Question: I have a query to display the year value from a table and default the current year.
'''
select distinct year(startdate) as syear, year(startdate) as eyear, 1 as sOrder from [TTS].[dbo].[Class] where year(startdate) <> year(getdate())
union all
select year(getdate()) as syear, year(getdate()) as eyear, 0 as sOrder
order by sOrder asc, syear desc
'''

Here default year is 2015 (with Sorder 0) . Now I Need to display the Default Year based on month value. For e.g if year is 2015 and months are in jan,feb,mar,april then default year is 2015. else default year is 2016. i have tried the below query
'''
select distinct year(startdate) as syear, year(startdate) as eyear, 1 as sOrder from [TTS].[dbo].[Class] where
year(startdate) <> year(getdate())
union all
select year(getdate())+1 as syear, year(getdate())+1 as eyear, 0 as sOrder where month(getdate()) not in(1,2,3,4)
union all
select year(getdate()) as syear, year(getdate()) as eyear, 0 as sOrder where month(getdate())in(1,2,3,4)
order by sOrder asc, syear desc
'''
But year values are getting duplicated. can any help me in this?
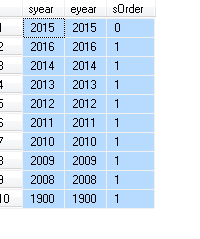
Answer: SQL Server is correct in what it's doing as you are requesting an additional row to be returned which if ran now 2015-06-22 would return "2016"
Your distinct only works on the first select you've done so these are your options:
1) Use cte's with distincts
'''
with subq1 (syear, eyear, sOrder) as (select year(getdate())+1 as syear, year(getdate())+1 as eyear, 0 as sOrder where month(getdate()) not in(1,2,3,4)
union all
select year(getdate()) as syear, year(getdate()) as eyear, 0 as sOrder where month(getdate())in(1,2,3,4)),
subq2 as (select distinct year(startdate) as syear, year(startdate) as eyear, 1 as sOrder from [TTS].[dbo].[Class])
Select distinct syear, eyear, sOrder
from subq1
UNION ALL
select syear, eyear, sOrder
from subq2 s2
where s2.syear <> (select syear from subq1)
order by sOrder asc, syear desc
'''
SQL Fiddle for this can be found here: <URL>
2) You could try use a grouping:
'''
select distinct syear, eyear, min(sOrder)
from
(select distinct year(startdate) as syear, year(startdate) as eyear, 1 as sOrder
from [TTS].[dbo].[Class]
union all
select year(getdate())+1 as syear, year(getdate())+1 as eyear, 0 as sOrder where month(getdate()) not in(1,2,3,4)
union all
select year(getdate()) as syear, year(getdate()) as eyear, 0 as sOrder where month(getdate())in(1,2,3,4)) subq
Group by syear, eyear
order by min(sOrder) asc, syear desc
'''
SQL Fiddle for this can be found here: <URL>
I personally would recommend option 1 over option 2.